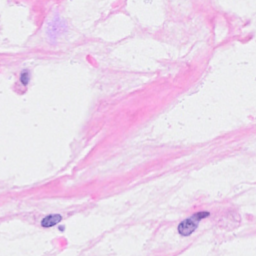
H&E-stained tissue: Breast